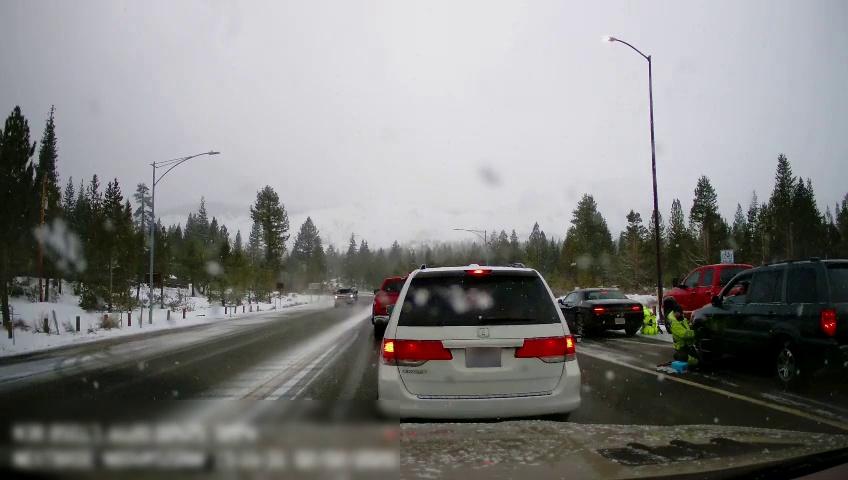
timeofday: Day
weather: Snowy
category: Drivable Space
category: Vehicles | Van
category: Vehicles | SUV
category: Vehicles | Truck
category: Pedestrians
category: Pedestrians
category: Vehicles | Car
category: Vehicles | Truck
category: Vehicles | SUV
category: Lanes | Current Lane
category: Lanes | Alternate Lane
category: Lanes | Alternate Lane
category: Lanes | Alternate Lane
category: Traffic | Signs